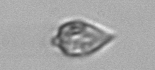
Label: Oxytoxum